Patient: sex M, age 69
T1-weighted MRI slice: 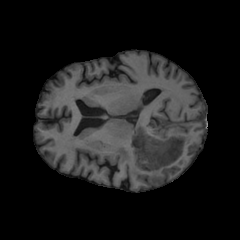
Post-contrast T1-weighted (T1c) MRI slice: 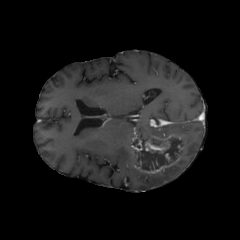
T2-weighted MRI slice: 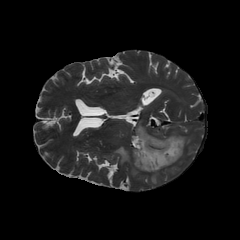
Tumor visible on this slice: yes
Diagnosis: Glioblastoma, IDH-wildtype
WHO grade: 4